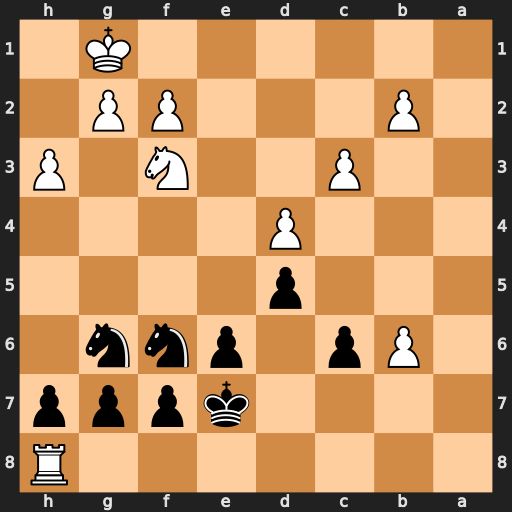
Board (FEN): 7R/4kppp/1Pp1pnn1/3p4/3P4/2P2N1P/1P3PP1/6K1
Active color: b
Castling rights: -
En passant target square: -
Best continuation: Nxh8 b7 Nd7 Ne5 Nb8